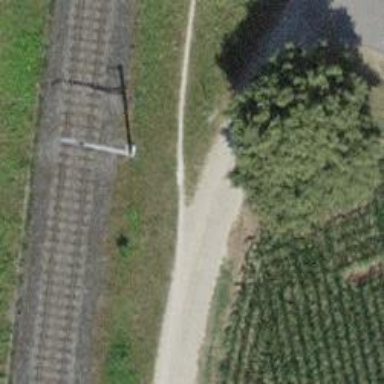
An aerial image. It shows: Dirt path.